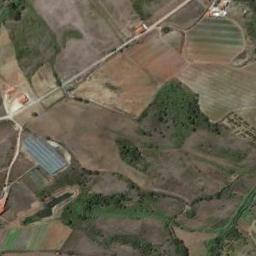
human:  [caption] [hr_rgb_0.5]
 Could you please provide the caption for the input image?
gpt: There is a blue building on the terrace .

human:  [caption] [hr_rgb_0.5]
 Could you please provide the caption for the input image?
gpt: There was a little weed around the terraces .

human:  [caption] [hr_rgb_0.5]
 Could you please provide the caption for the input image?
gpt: The bare and green terrace is next to some trees .

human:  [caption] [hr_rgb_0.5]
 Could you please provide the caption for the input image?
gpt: Many roads and buildings next to many irregularly shaped green fields .

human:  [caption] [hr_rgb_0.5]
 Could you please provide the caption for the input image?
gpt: A narrow path goes across the terraces .